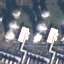
Land use / land cover class: Industrial